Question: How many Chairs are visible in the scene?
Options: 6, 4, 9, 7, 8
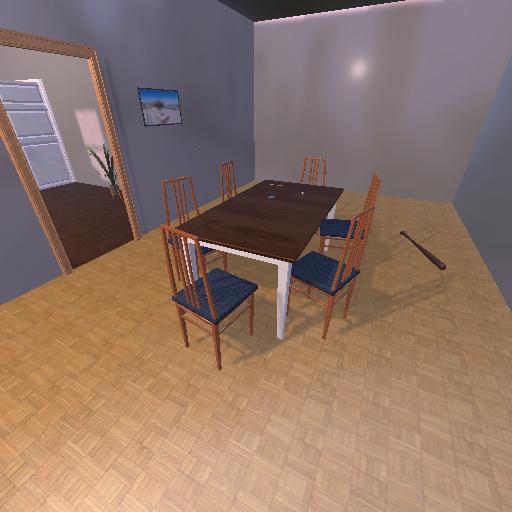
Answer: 6